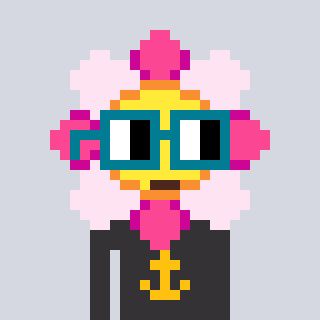
a pixel art character with square dark green glasses, a flower-shaped head and a grayscale-colored body on a cool background